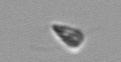
Label: Pyramimonas